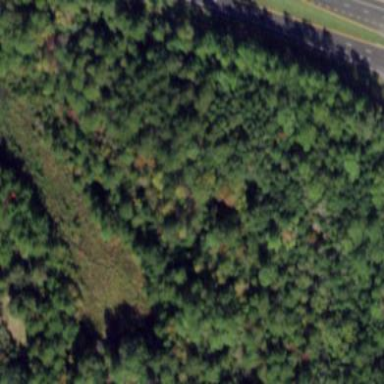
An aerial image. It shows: Mixed woodland area with various types of leaves.